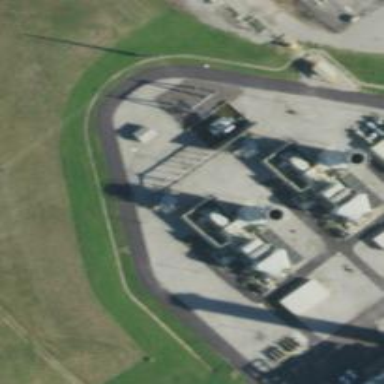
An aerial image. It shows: Gas turbine generator is in use.